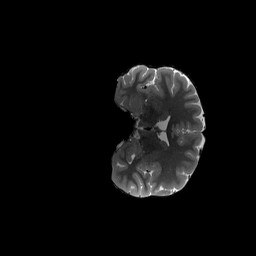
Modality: T2w
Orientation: coronal
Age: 21
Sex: male
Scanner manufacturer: siemens
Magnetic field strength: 3 T
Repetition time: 3.2 s
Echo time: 0.564 s